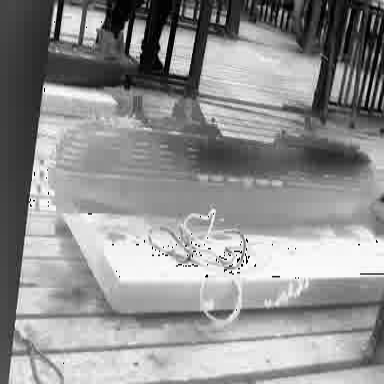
There is a container_ship in the infrared image.